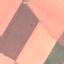
Land use / land cover class: AnnualCrop